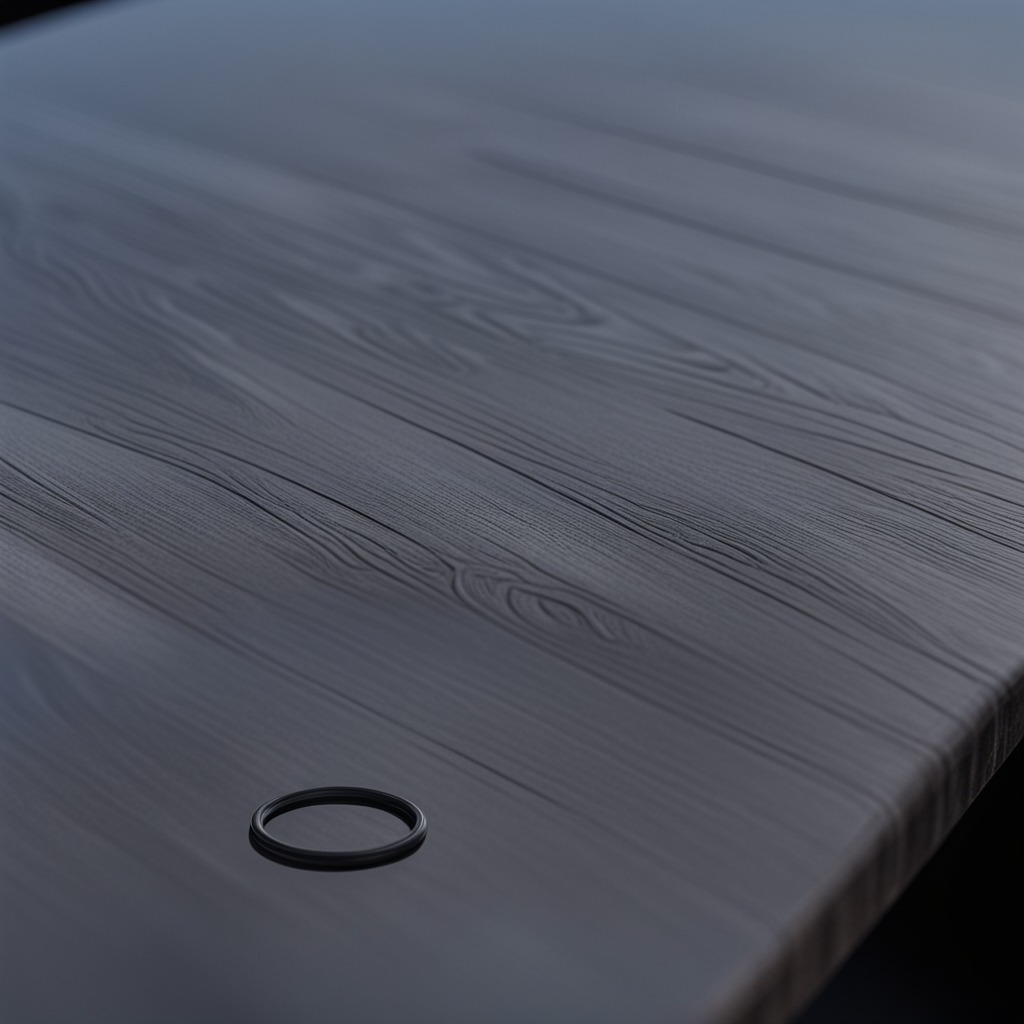
A rubber O-ring is lying on a table with faint burn marks in a small garage at twilight.